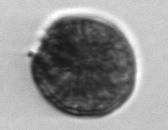
Label: Alexandrium_catenella